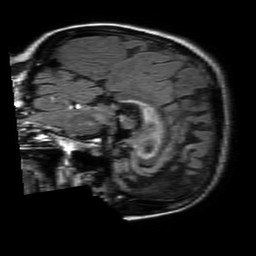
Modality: FLAIR
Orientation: sagittal
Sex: female
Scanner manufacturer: philips
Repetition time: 11 s
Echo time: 0.125 s